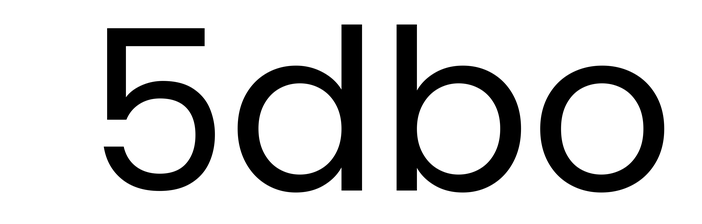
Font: Poppins-Regular